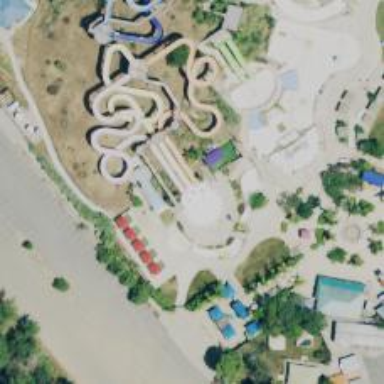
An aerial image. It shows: Water slide attraction.